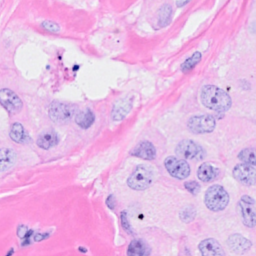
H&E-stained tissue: Breast